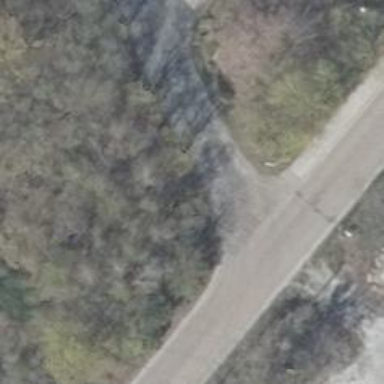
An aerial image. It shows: Road with "give way" sign.